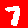
Digit: 7